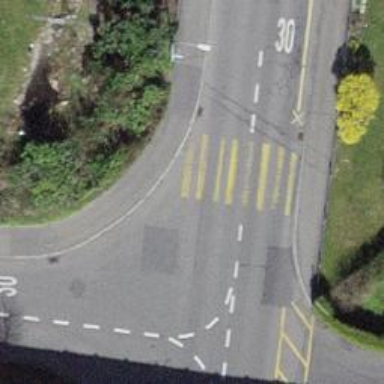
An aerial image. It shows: Uncontrolled zebra crossing with notable zebra markings.